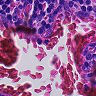
Metastatic tissue present: no